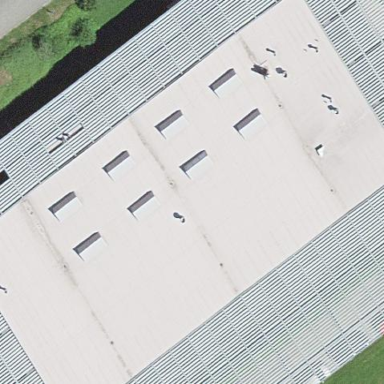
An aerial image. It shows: Industrial building.